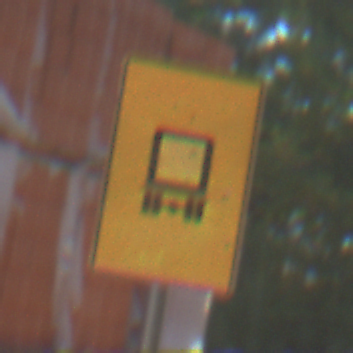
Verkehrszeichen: KennzeichnungspflichtigeFahrzeugeGefaehrlicheGueterOhnePfeilsymbol
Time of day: MorningAfternoon
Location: Outdoor (Nature)
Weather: Clear
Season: Summer
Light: Natural